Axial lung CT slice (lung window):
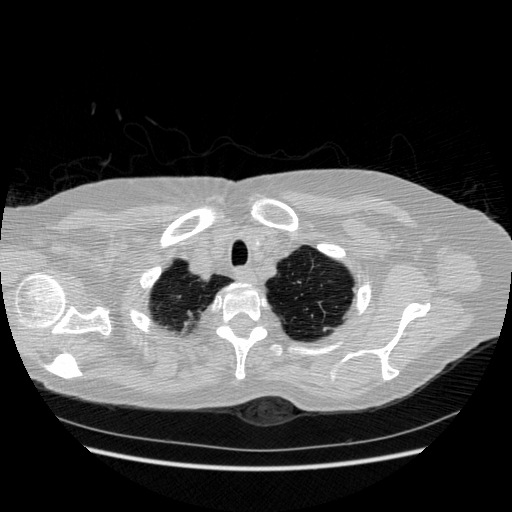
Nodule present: no